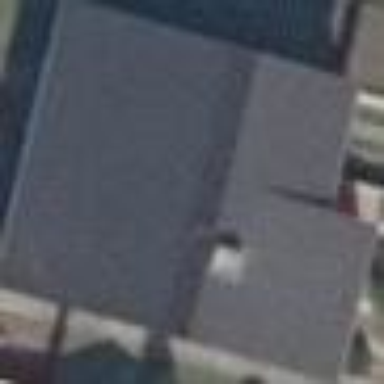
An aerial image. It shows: Simple and straightforward house.